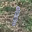
Label: 1